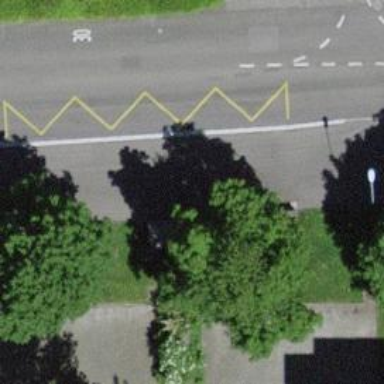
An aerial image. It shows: Bus stop with sheltered platform for public transport.